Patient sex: F
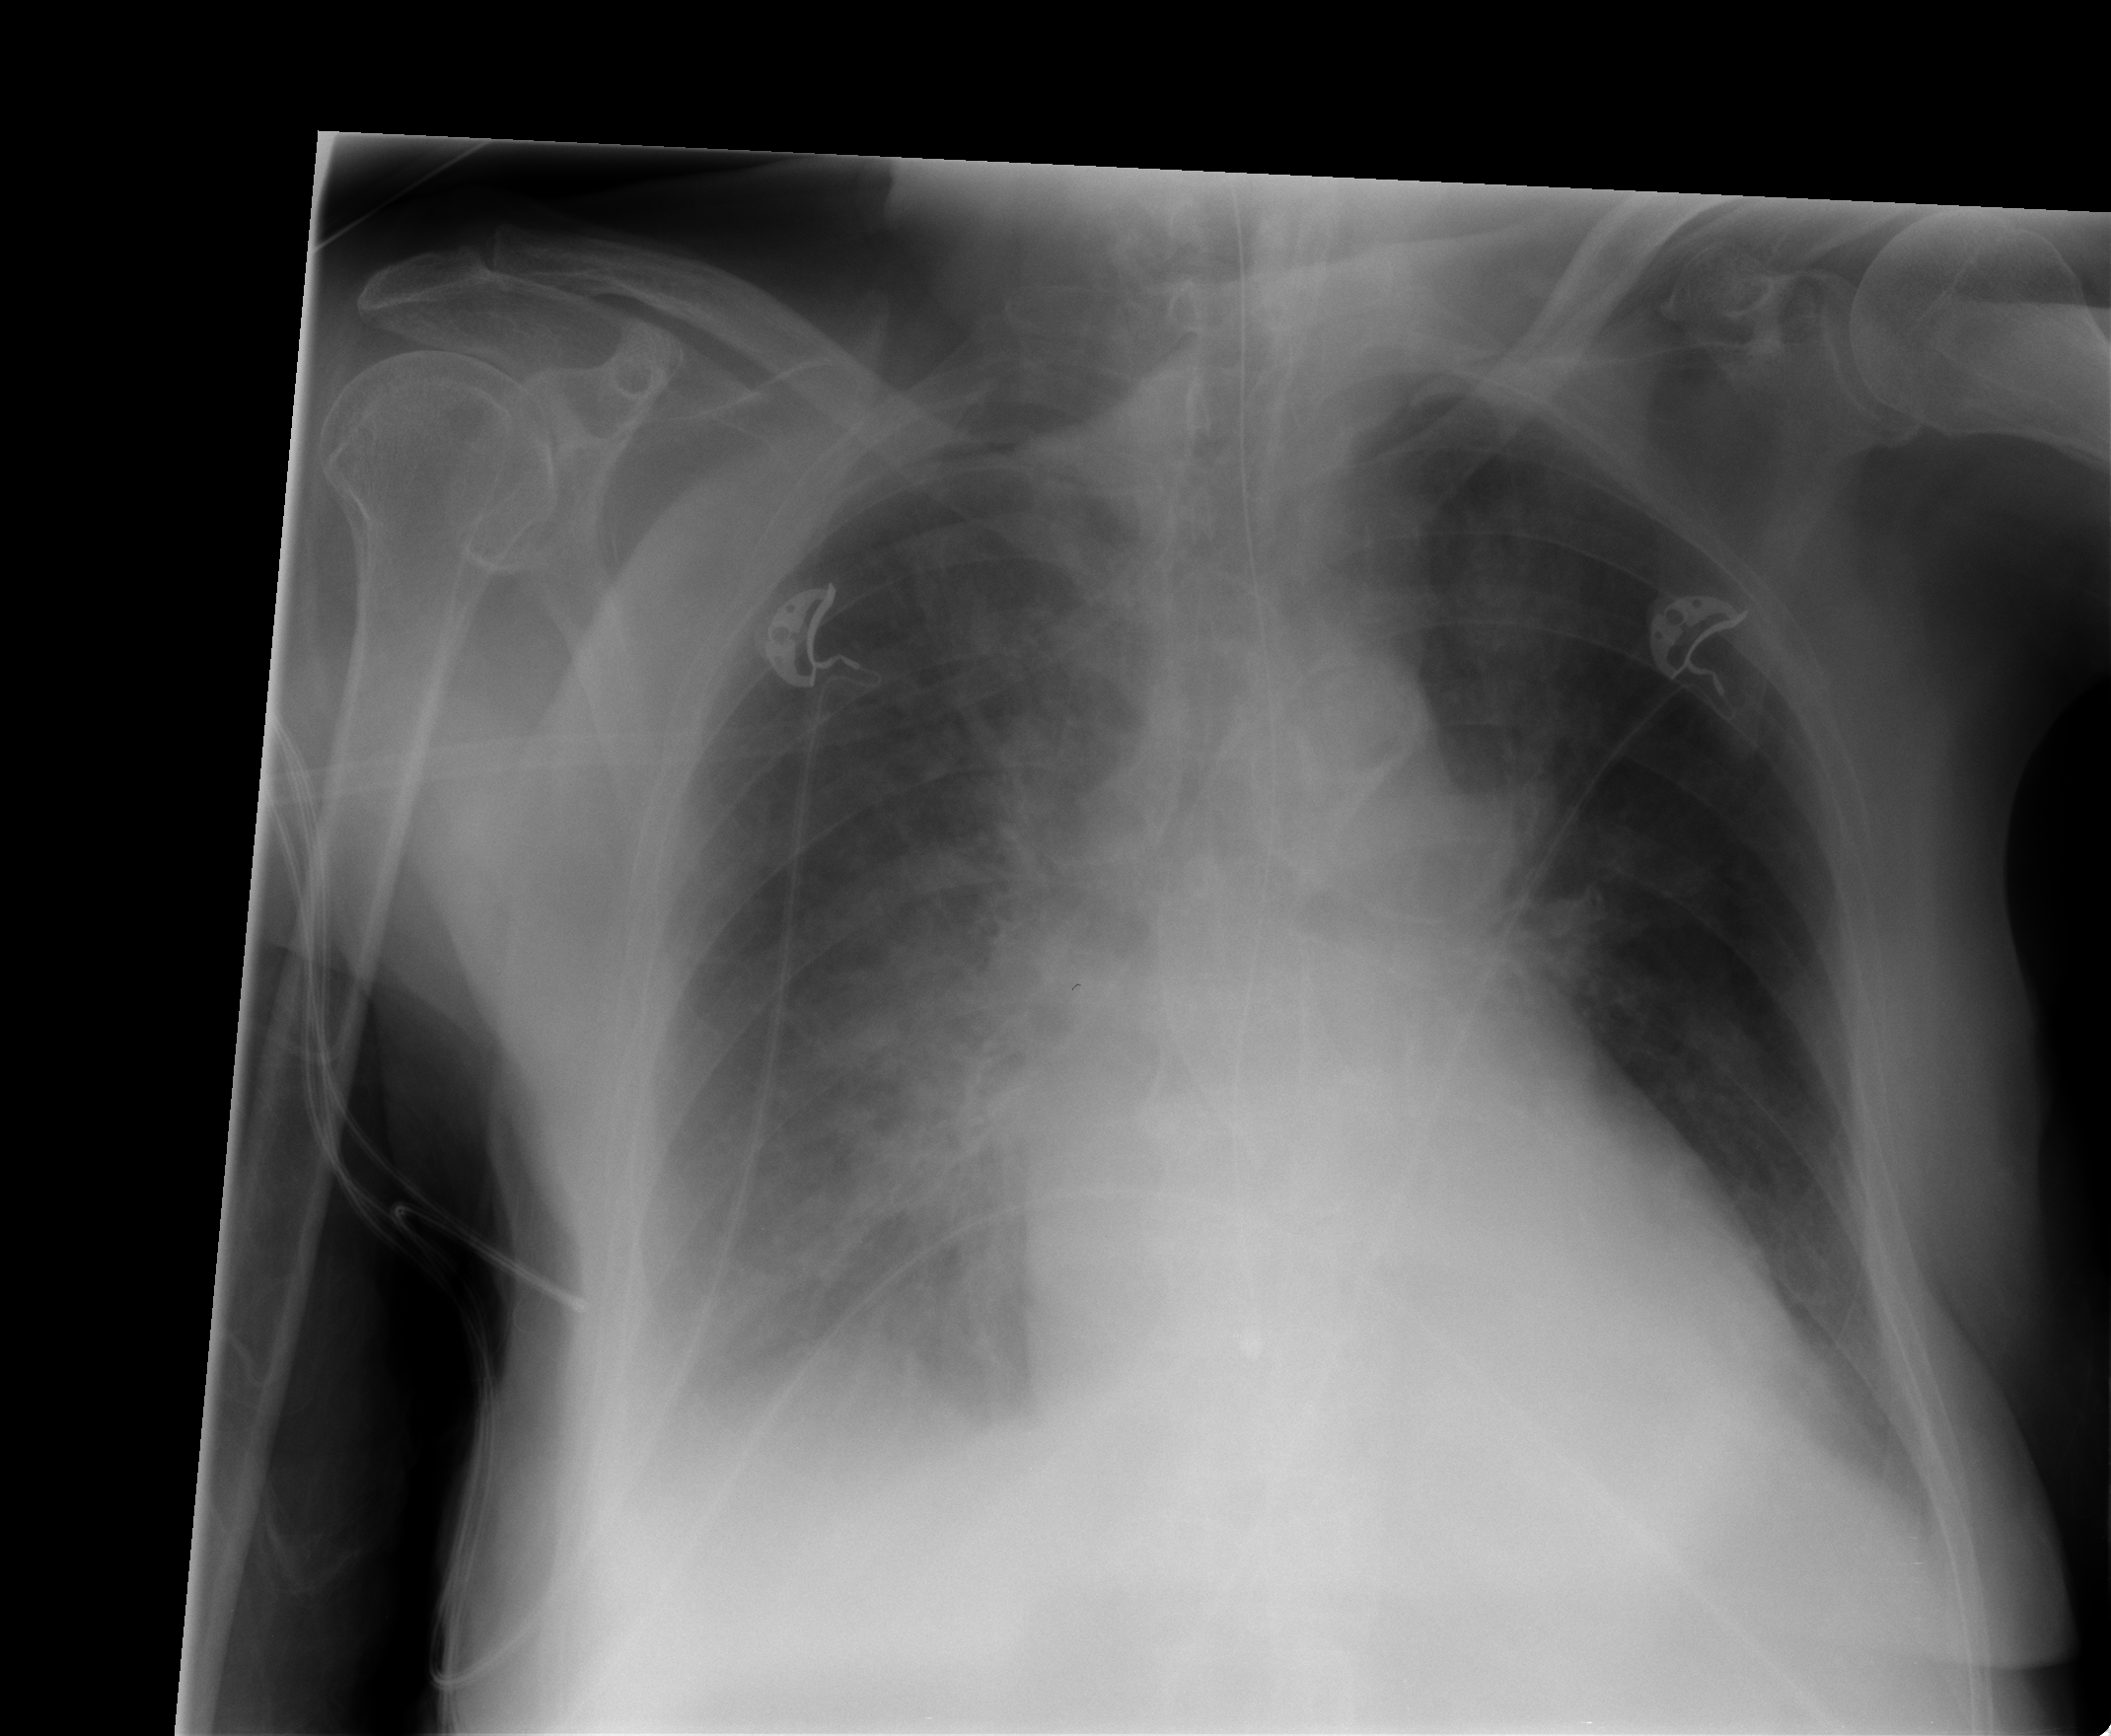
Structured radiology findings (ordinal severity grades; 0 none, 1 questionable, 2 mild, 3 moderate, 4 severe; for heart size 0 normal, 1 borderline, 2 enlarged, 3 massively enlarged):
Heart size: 1
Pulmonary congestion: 3
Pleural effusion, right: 2
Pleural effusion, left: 2
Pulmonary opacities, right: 2
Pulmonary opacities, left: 0
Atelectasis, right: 2
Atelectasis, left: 2